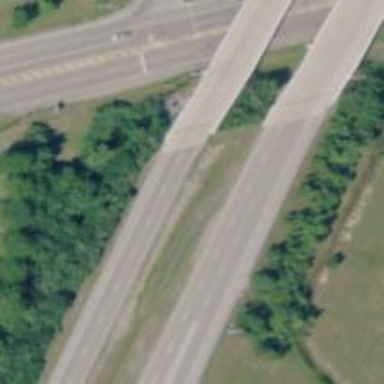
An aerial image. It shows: Bridge over motorway.